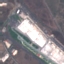
Label: Industrial